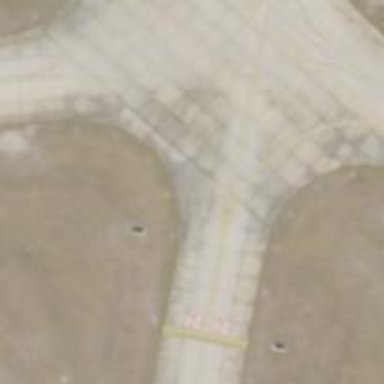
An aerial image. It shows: View of taxiway at the airport.